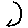
Label: moon